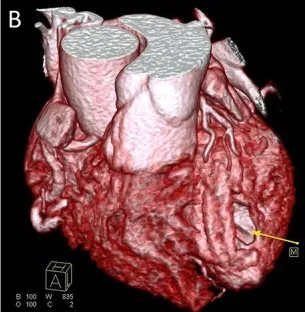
Computed Tomography (CT) scans. (B) CTA 3D reconstruction; hypodense tumor (yellow arrow).
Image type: radiology (ct)